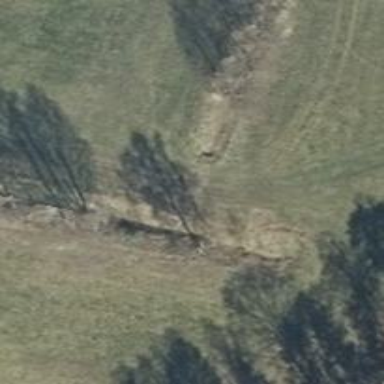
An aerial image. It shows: Culvert tunnel.